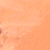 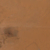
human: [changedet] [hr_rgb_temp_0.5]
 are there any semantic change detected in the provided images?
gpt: Everything remains the same.